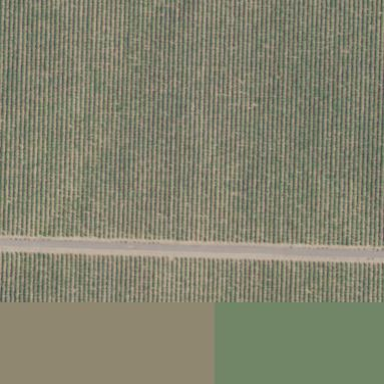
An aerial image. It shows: Vineyard with grape crops.